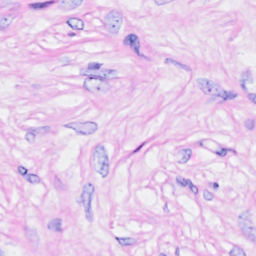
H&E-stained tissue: Breast